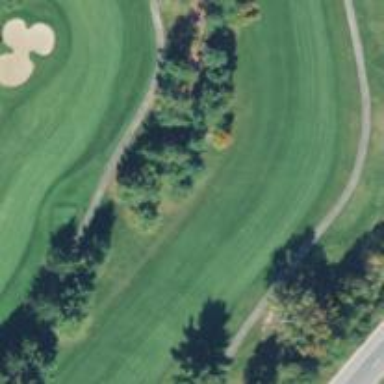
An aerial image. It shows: Golf fairway surrounded by grass.